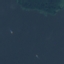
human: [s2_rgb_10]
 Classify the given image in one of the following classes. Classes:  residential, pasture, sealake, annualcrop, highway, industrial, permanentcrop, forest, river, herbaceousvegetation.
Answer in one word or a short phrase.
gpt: SeaLake